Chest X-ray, PA view. Patient: 51 years old, sex M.
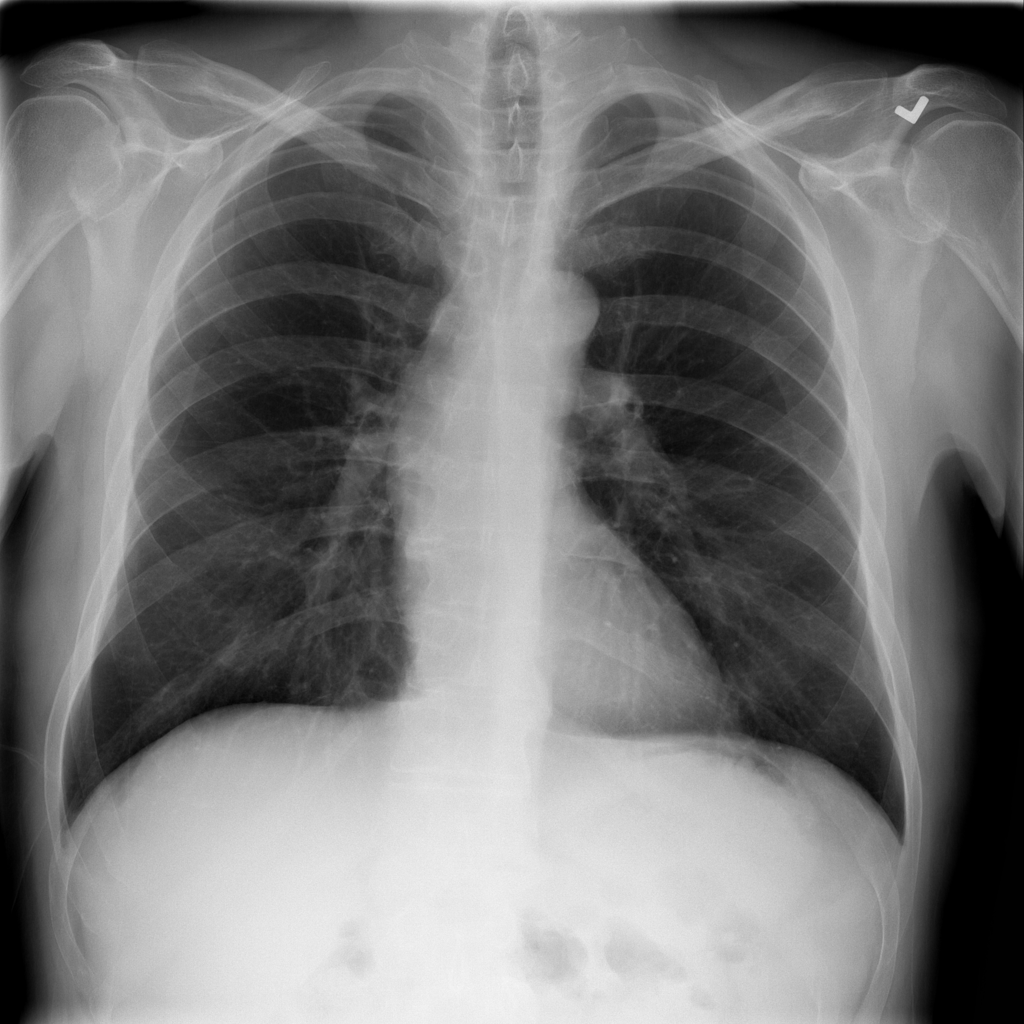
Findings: No Finding